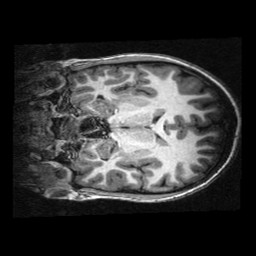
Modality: T1w
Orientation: coronal
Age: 14
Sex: male
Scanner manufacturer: siemens
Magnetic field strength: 3 T
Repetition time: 2.3 s
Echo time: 0.00336 s